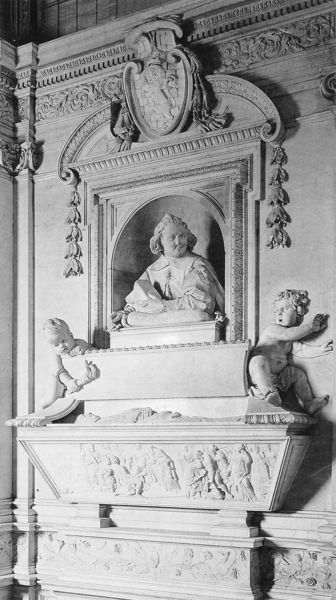
Titel: Denkmal für Francesco Raimondi
Künstler: Andrea Bolgi
Standort: Rom, S. Pietro in Montorio, Capella Raimondi (EU - I - Latium)
Schlagwörter: blätter, mann, nackt, schatten, licht, marmor, weiss, barock, leiche, stein, portrait, geistlicher, girlande, brustbild, kinder, engel, ranken, skulptur, relief, bogen, rundbogen, könig, büste, verzierung, foto, nische, deckel, medaillon, denkmal, kardinal, altar, girlanden, fries, wappen, sims, sarg, herzog, emblem, putten, guss, putti, standbild, grabmal, grablege, sargdeckel, puiie, tirlanden, portrait rtrait, fpilater